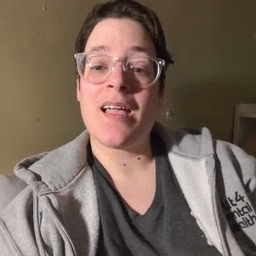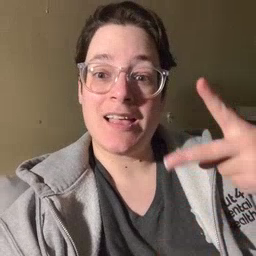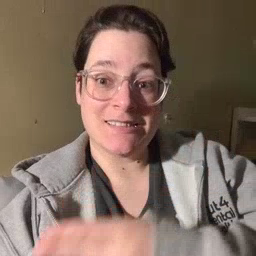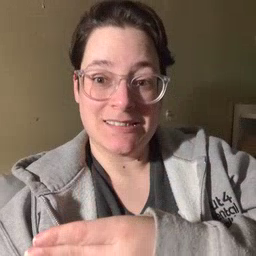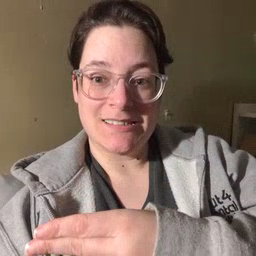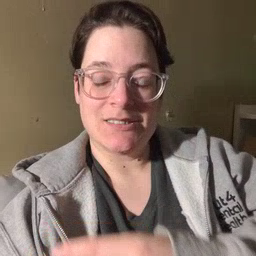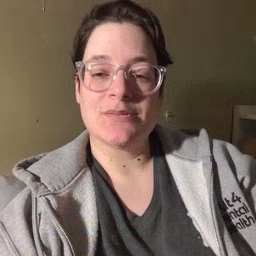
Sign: cut